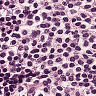
Metastatic tissue present: no